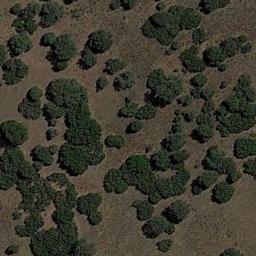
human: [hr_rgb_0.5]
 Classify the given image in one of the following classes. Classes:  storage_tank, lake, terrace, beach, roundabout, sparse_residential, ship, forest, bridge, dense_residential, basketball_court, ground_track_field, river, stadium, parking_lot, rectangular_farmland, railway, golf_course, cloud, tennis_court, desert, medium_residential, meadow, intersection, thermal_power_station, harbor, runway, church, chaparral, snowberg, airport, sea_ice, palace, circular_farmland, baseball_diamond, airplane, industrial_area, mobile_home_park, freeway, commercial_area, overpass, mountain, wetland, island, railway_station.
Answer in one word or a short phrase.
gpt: chaparral